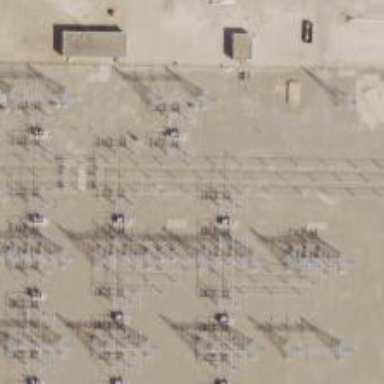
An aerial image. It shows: Switch used for power control.